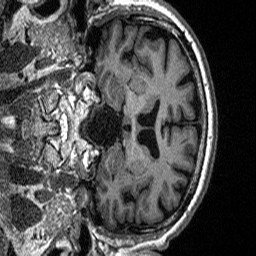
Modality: T1w
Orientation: coronal
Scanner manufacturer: siemens
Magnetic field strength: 3 T
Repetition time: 2.2 s
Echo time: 0.00234 s